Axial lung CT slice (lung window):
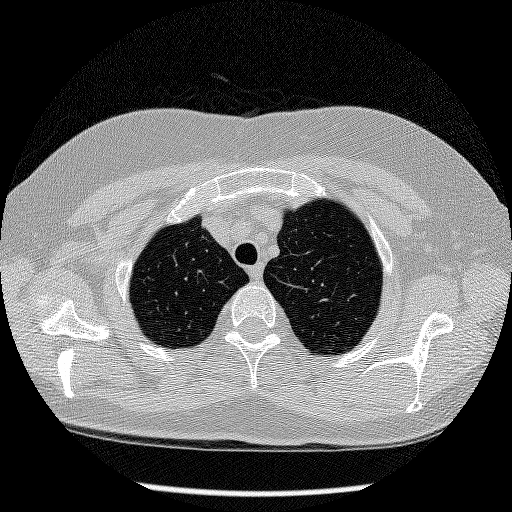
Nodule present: no